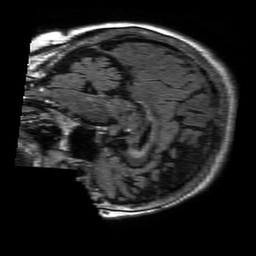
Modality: FLAIR
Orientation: sagittal
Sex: female
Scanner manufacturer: philips
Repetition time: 11 s
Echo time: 0.125 s